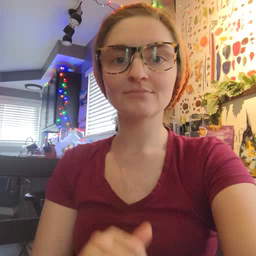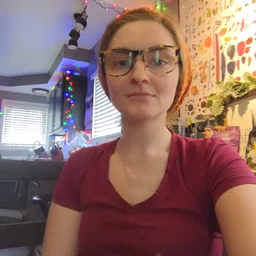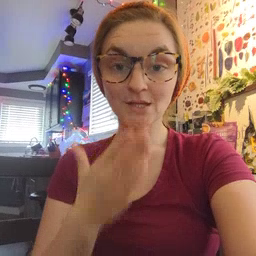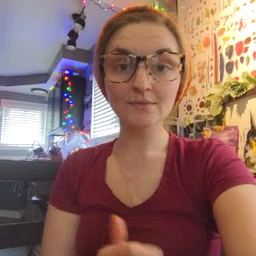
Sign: thankyou